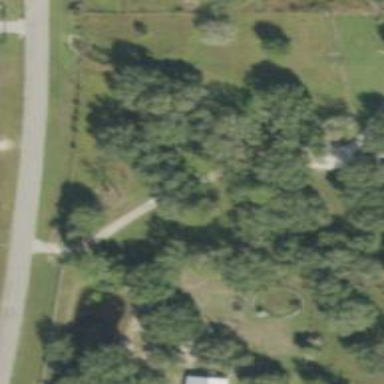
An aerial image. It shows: Driveway.